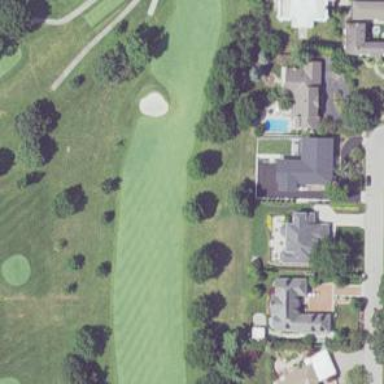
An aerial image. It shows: Grassy area designated as golf fairway.